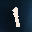
Label: 1